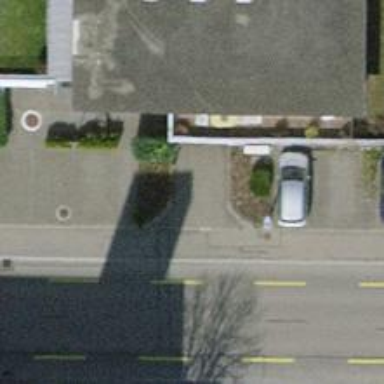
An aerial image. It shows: Parking entrance.